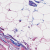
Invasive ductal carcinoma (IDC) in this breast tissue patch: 0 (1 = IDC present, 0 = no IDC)